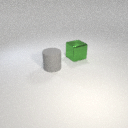
large gray rubber cylinder in front of large green metal cube